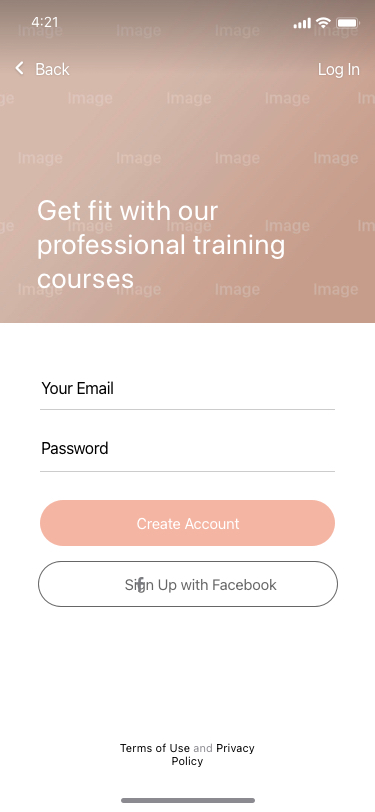
Text in this UI design:
FORGOT
Password
Your Email
Terms of Use and Privacy Policy
Get fit with our professional training courses